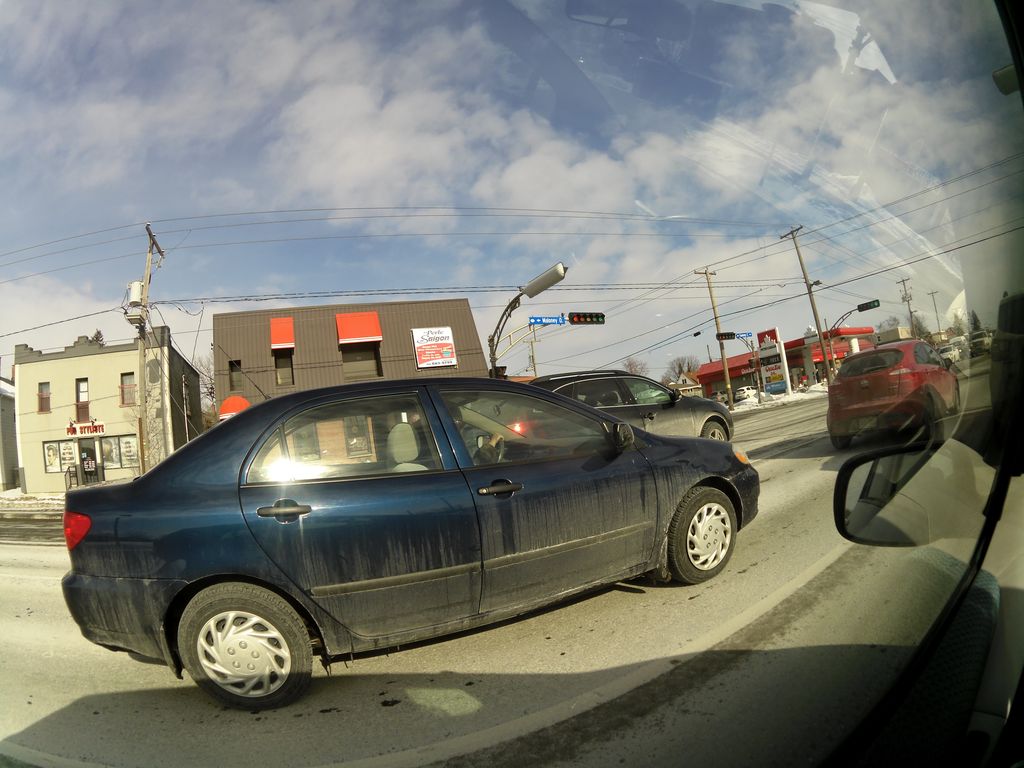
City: ottawa-gatineau